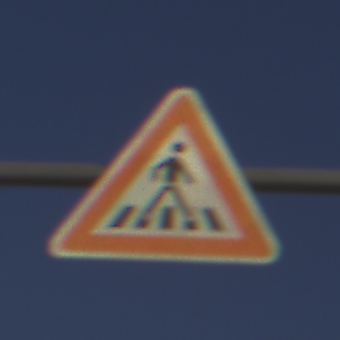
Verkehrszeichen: FussgaengerueberwegLinks
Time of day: SunriseSunset
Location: Outdoor (Nature)
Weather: Clear
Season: NotSpecified
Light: Natural